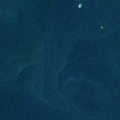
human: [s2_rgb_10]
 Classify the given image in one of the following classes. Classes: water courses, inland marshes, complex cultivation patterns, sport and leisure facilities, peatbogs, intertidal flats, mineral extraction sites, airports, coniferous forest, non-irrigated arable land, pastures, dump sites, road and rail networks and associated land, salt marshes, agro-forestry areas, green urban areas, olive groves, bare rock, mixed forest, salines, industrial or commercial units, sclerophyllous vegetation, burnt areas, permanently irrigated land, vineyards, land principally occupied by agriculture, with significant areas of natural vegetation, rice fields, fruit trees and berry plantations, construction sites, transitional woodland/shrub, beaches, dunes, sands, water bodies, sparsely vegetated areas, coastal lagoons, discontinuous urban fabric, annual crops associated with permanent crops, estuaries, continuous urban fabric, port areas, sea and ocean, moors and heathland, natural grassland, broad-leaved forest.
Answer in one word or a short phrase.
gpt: sea and ocean